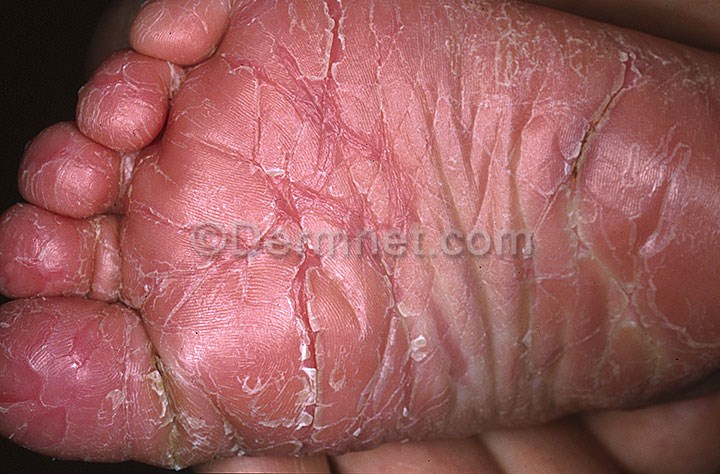
Disease: Eczema Photos